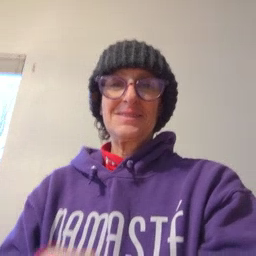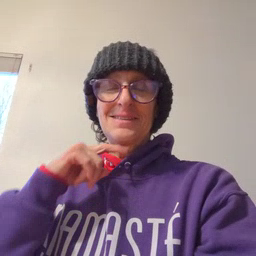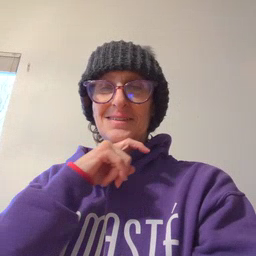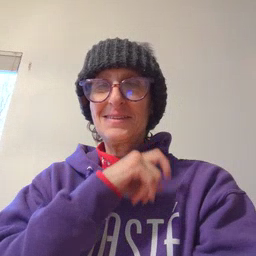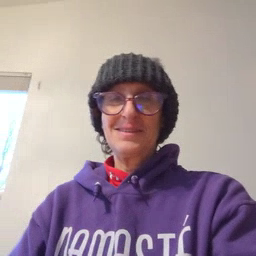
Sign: cereal